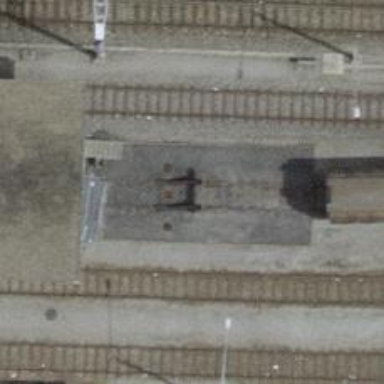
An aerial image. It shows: Railway buffer stop.